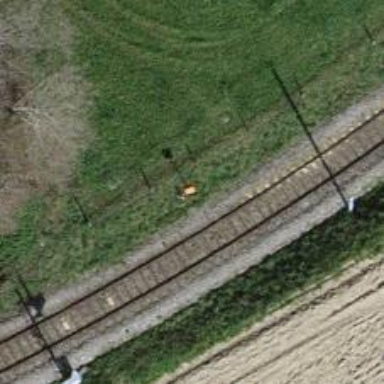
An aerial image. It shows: Pole supporting roof covering pipeline marker.